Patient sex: F
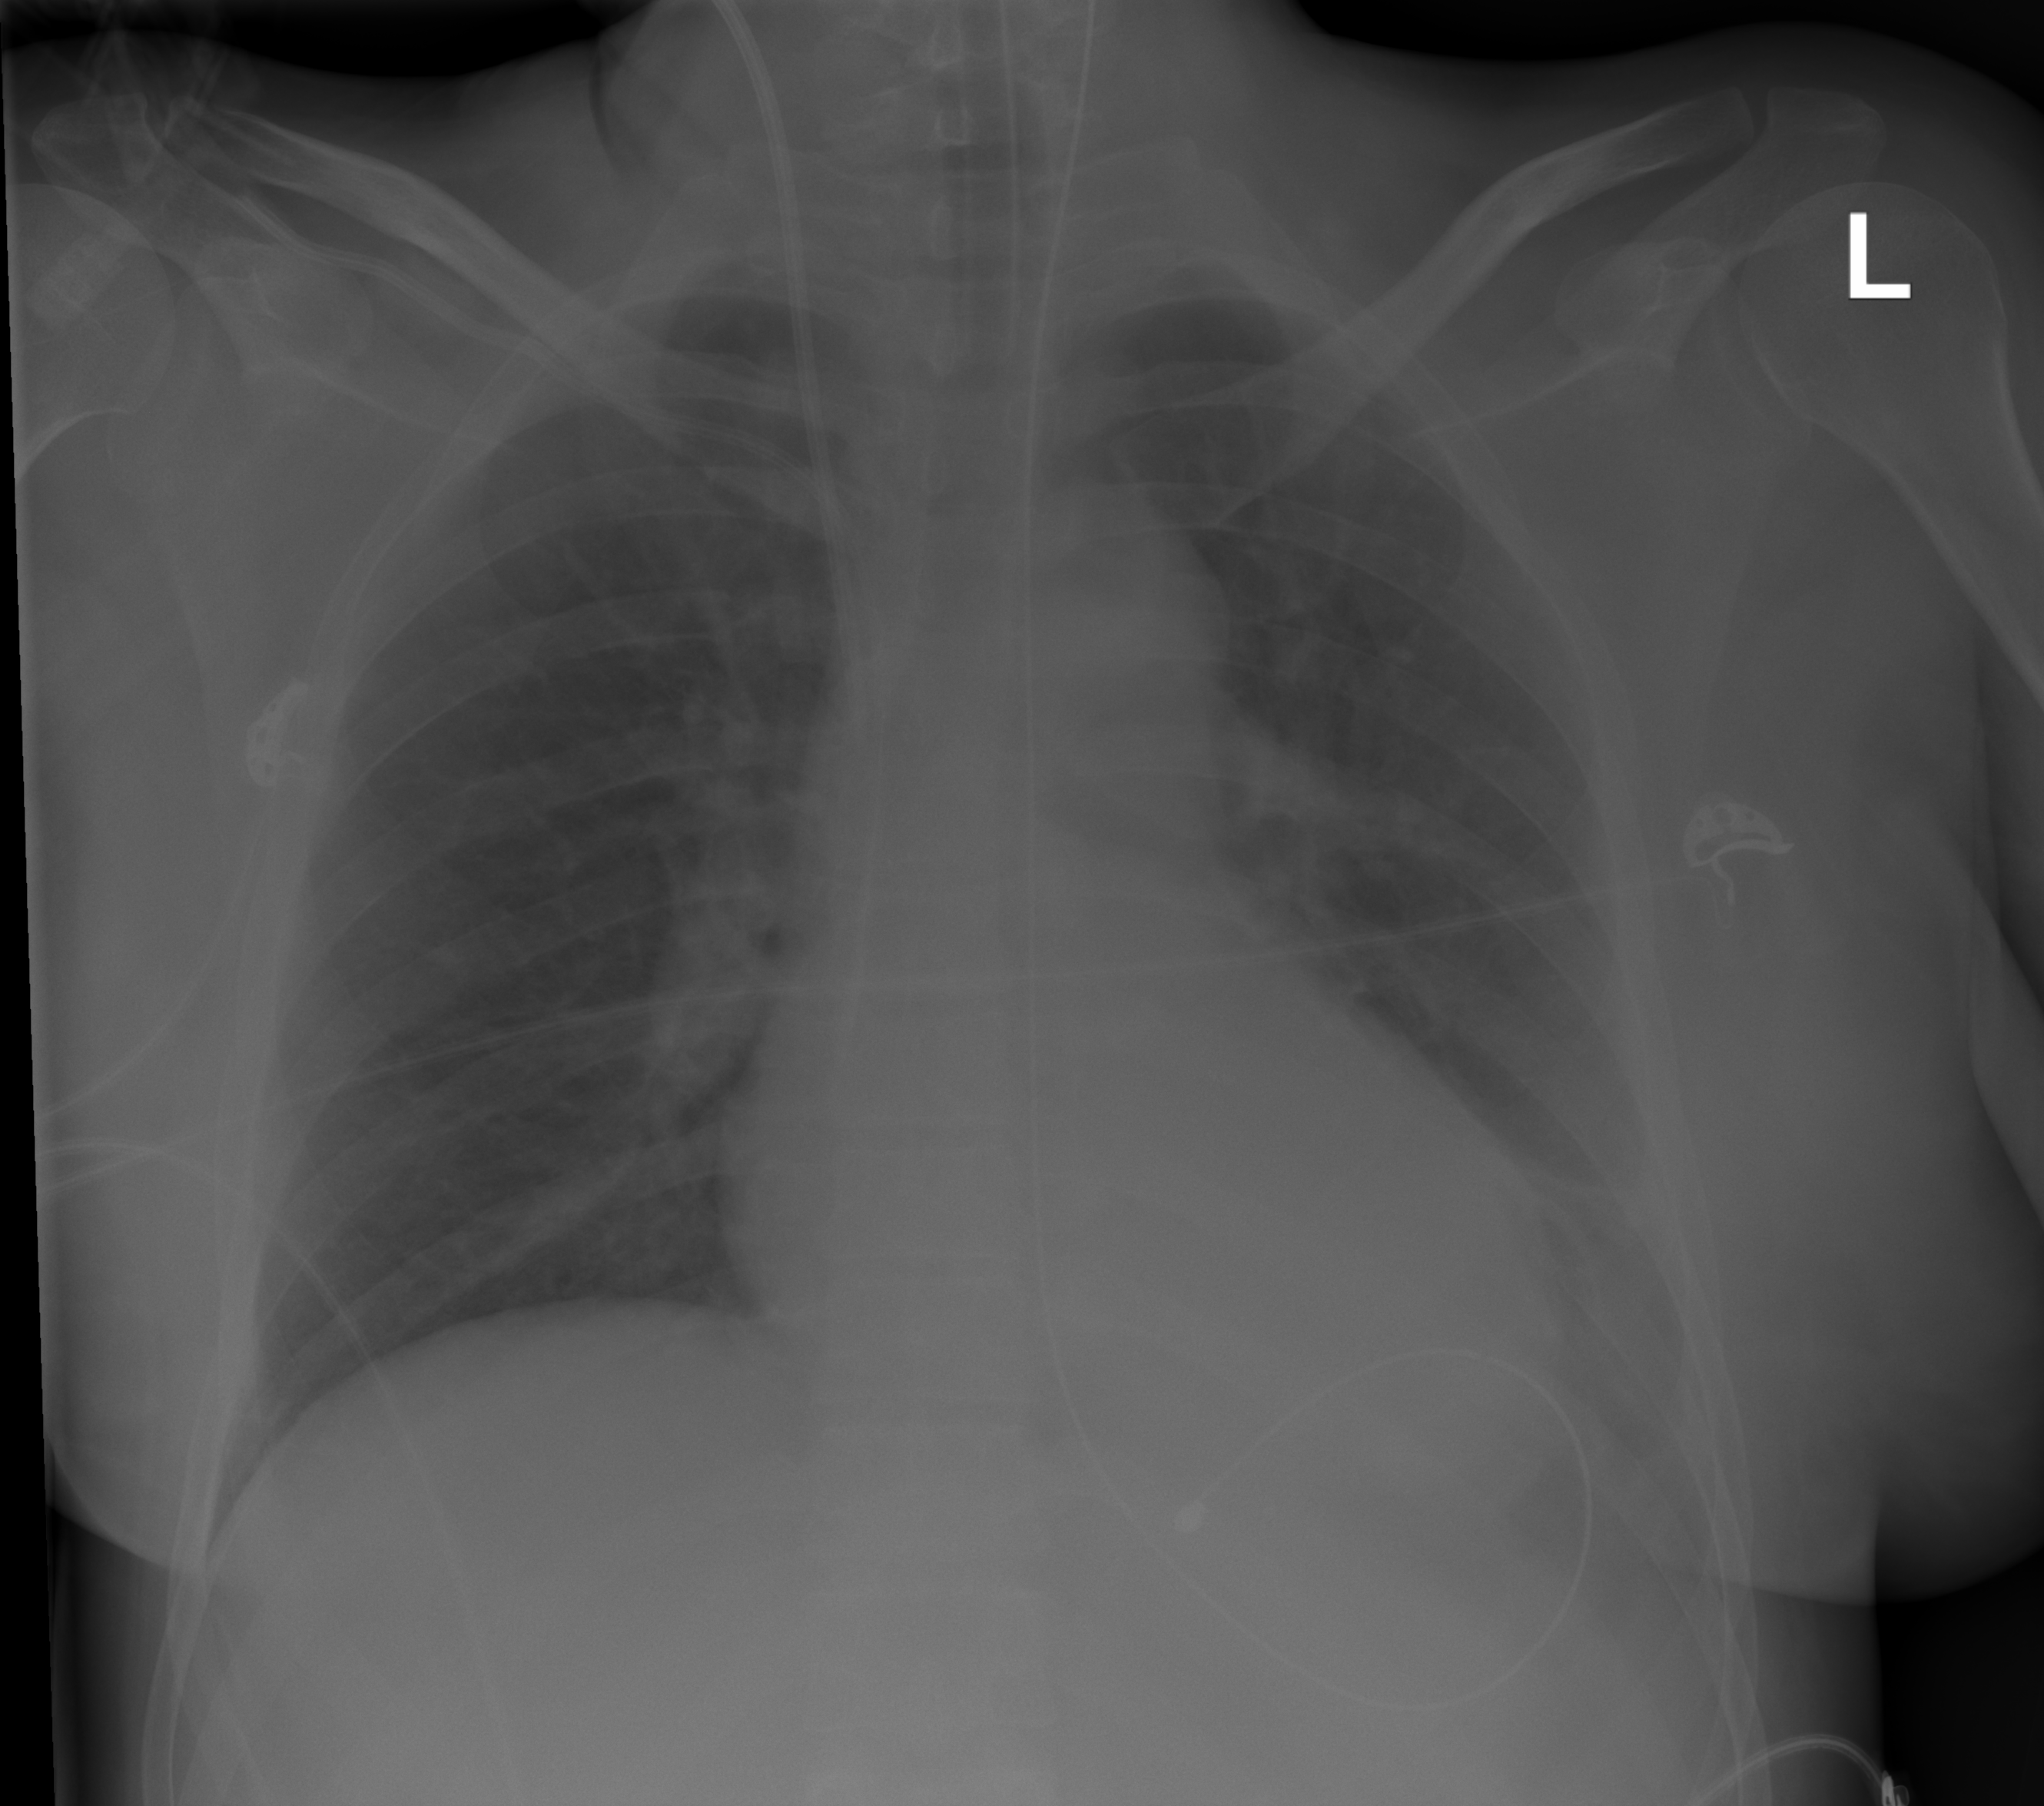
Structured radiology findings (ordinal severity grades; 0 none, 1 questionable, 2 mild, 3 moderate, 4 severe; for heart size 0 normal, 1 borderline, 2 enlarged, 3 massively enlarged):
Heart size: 2
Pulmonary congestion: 0
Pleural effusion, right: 0
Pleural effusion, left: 1
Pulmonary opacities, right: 0
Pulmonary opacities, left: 2
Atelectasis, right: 0
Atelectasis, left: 2